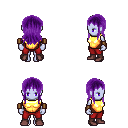
a pixel art fantasy rpg character, female body template, dark elf, purple skin, gold chest armor, red pants, purple unkempt hairstyle, leather bracers, maroon shoes, four views (front, back, left, right), 2x2 character sprite sheet, small pixel art, hard edges, no anti-aliasing